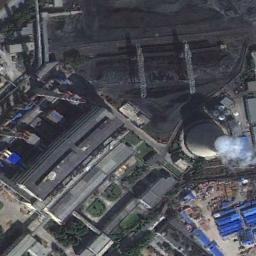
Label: thermal_power_station